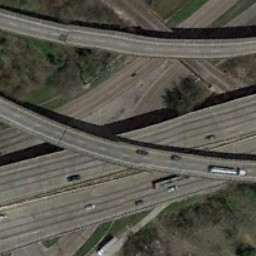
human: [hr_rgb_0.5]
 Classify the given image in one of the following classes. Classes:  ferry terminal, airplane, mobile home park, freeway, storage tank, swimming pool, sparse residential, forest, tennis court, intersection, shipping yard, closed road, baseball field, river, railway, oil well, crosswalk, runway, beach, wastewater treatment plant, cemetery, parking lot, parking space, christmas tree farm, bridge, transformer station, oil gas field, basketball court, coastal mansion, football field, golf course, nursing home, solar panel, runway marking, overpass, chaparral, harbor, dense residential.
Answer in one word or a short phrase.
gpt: overpass